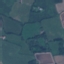
Label: Pasture